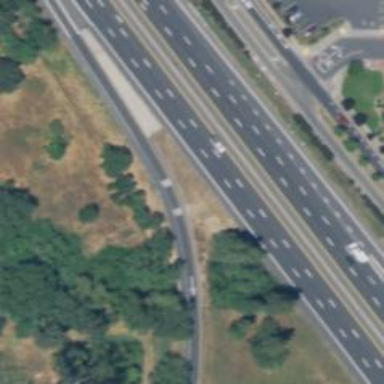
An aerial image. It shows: Motorway link.